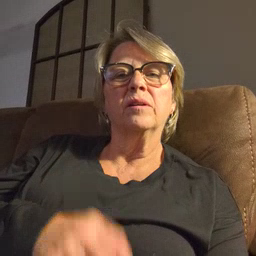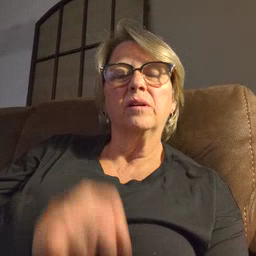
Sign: stuck